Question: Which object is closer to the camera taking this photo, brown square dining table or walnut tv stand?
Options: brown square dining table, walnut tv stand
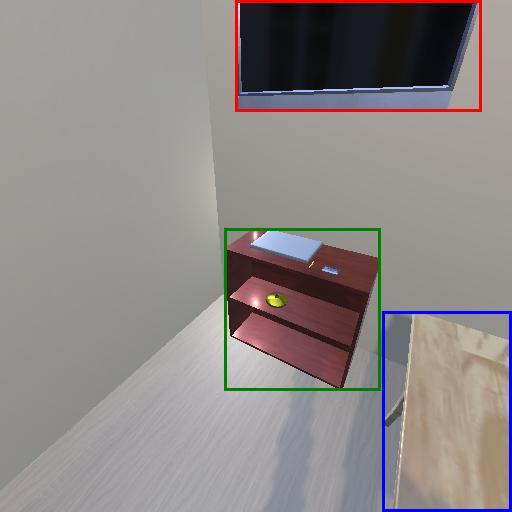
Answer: brown square dining table